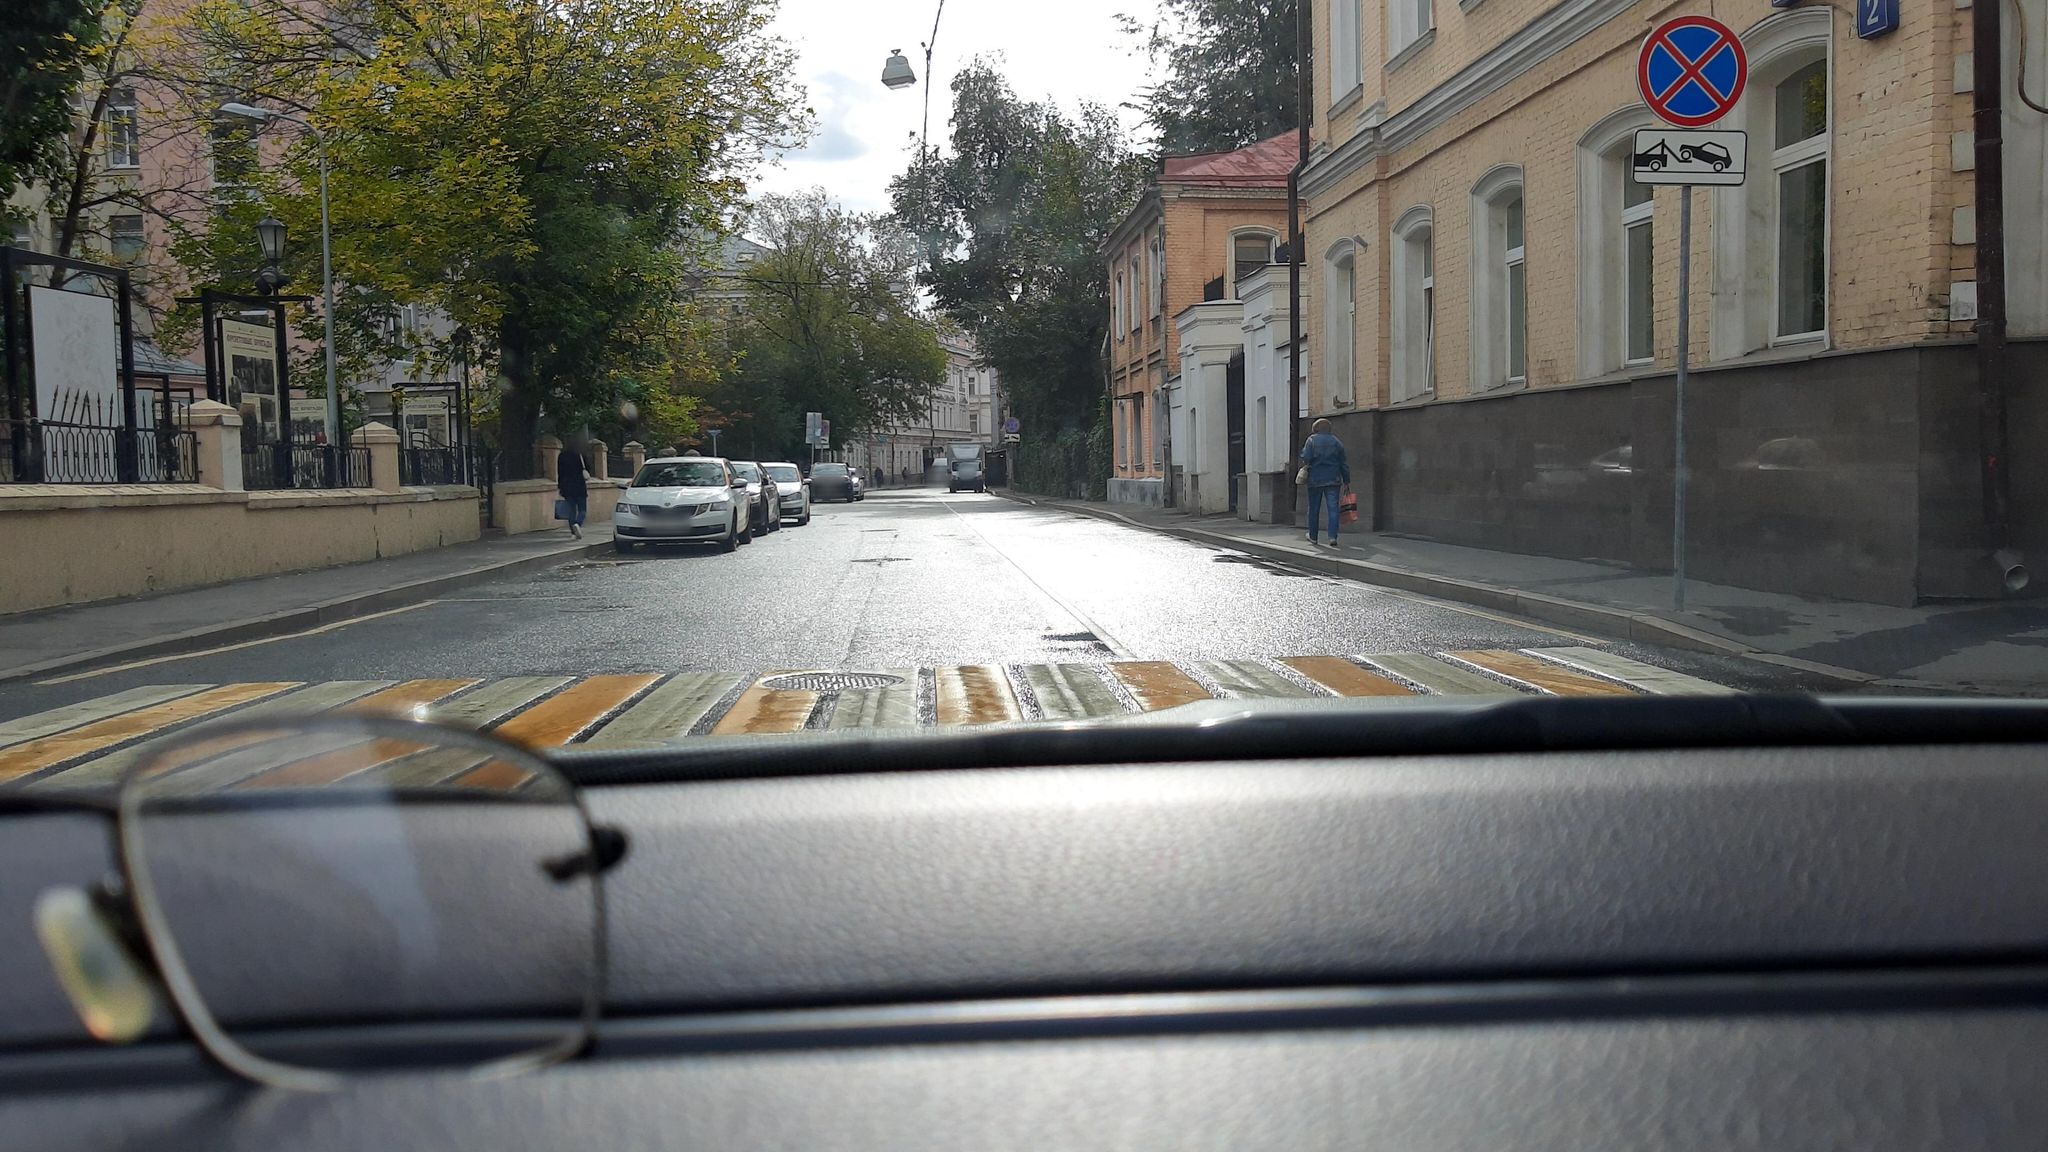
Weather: rainy
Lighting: day
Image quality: good
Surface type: driving surface
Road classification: unclassified
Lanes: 2
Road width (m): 1.5
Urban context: urban centre
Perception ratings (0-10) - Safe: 6.53, Lively: 9.05, Beautiful: 6.84, Boring: 2.77, Depressing: 2.01, Wealthy: 3.81